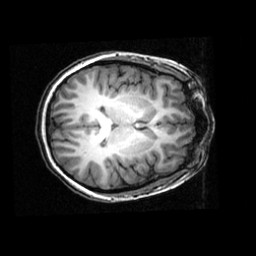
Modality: T1w
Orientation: axial
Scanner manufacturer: ge
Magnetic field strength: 3 T
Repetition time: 0.01222 s
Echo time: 0.005176 s